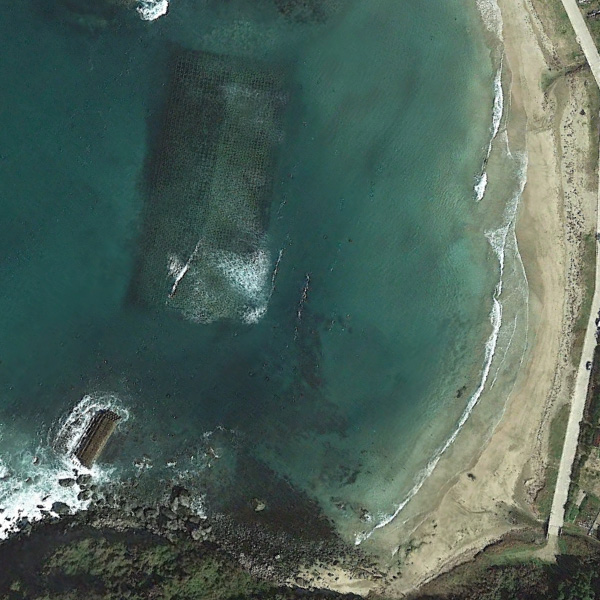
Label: Beach